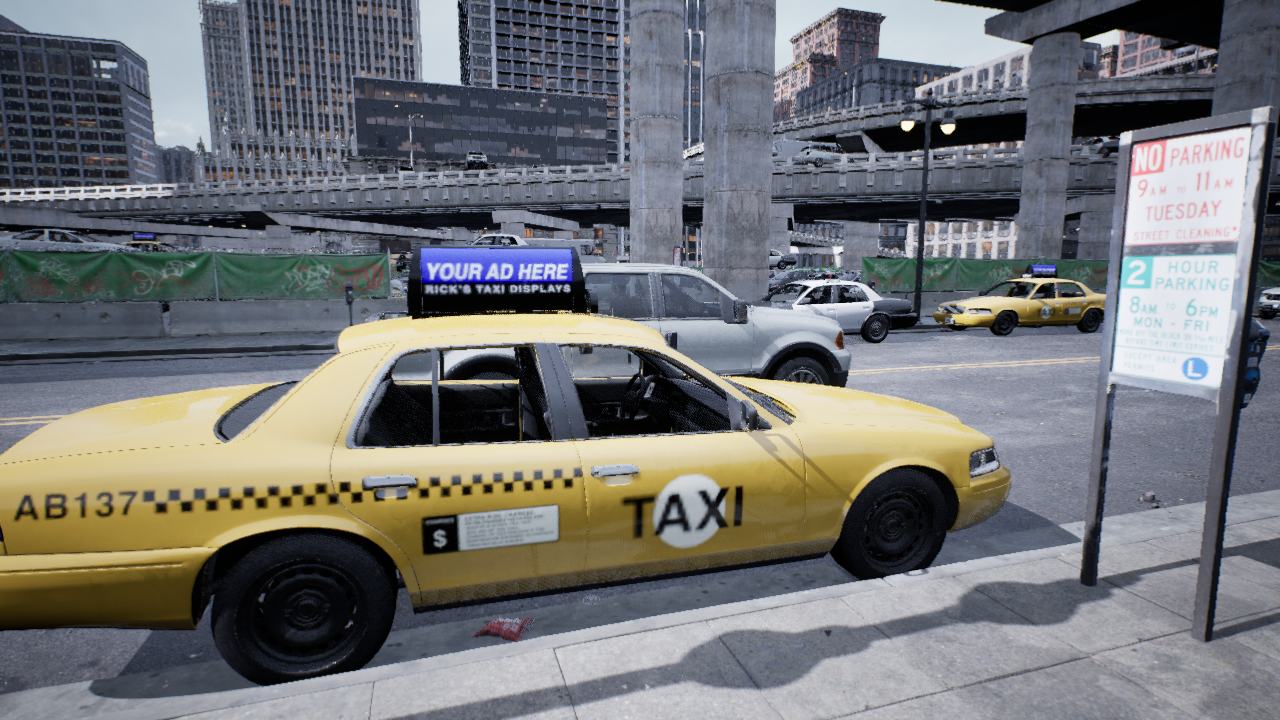
Venue: downtown
Lighting: overcast
Vehicle rig: pickup